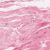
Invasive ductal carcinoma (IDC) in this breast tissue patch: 0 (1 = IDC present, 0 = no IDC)